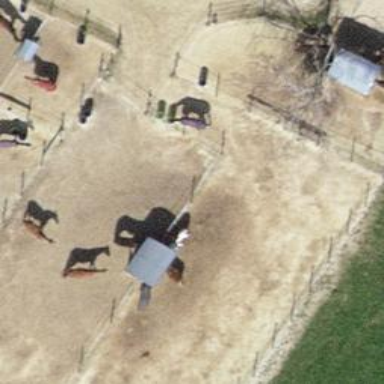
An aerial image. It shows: Area designated for horse riding.